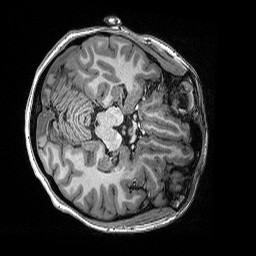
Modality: T1w
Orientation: axial
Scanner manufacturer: siemens
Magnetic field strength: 3 T
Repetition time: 2.53 s
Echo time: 0.0033 s